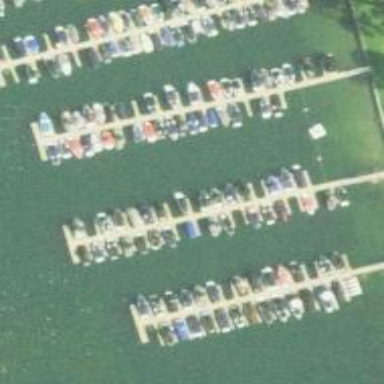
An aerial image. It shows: Man-made pier.